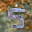
Label: 5